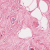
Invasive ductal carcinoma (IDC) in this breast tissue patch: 0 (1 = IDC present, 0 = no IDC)